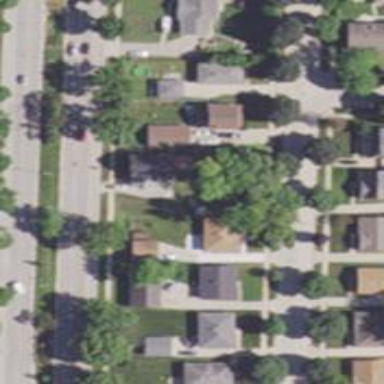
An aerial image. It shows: Sidewalk.